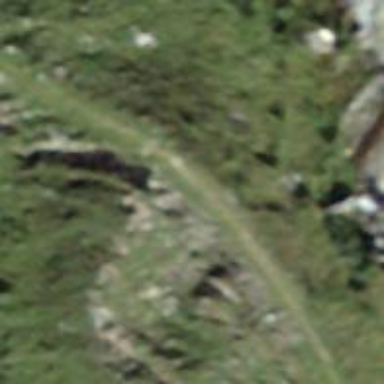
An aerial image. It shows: Path.